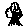
Label: tree